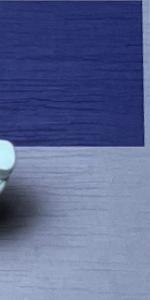
Label: Empty